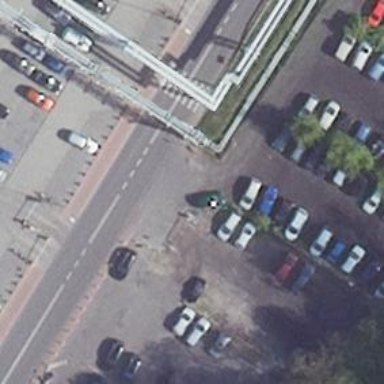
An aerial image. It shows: Road serving as parking aisle.